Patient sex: M
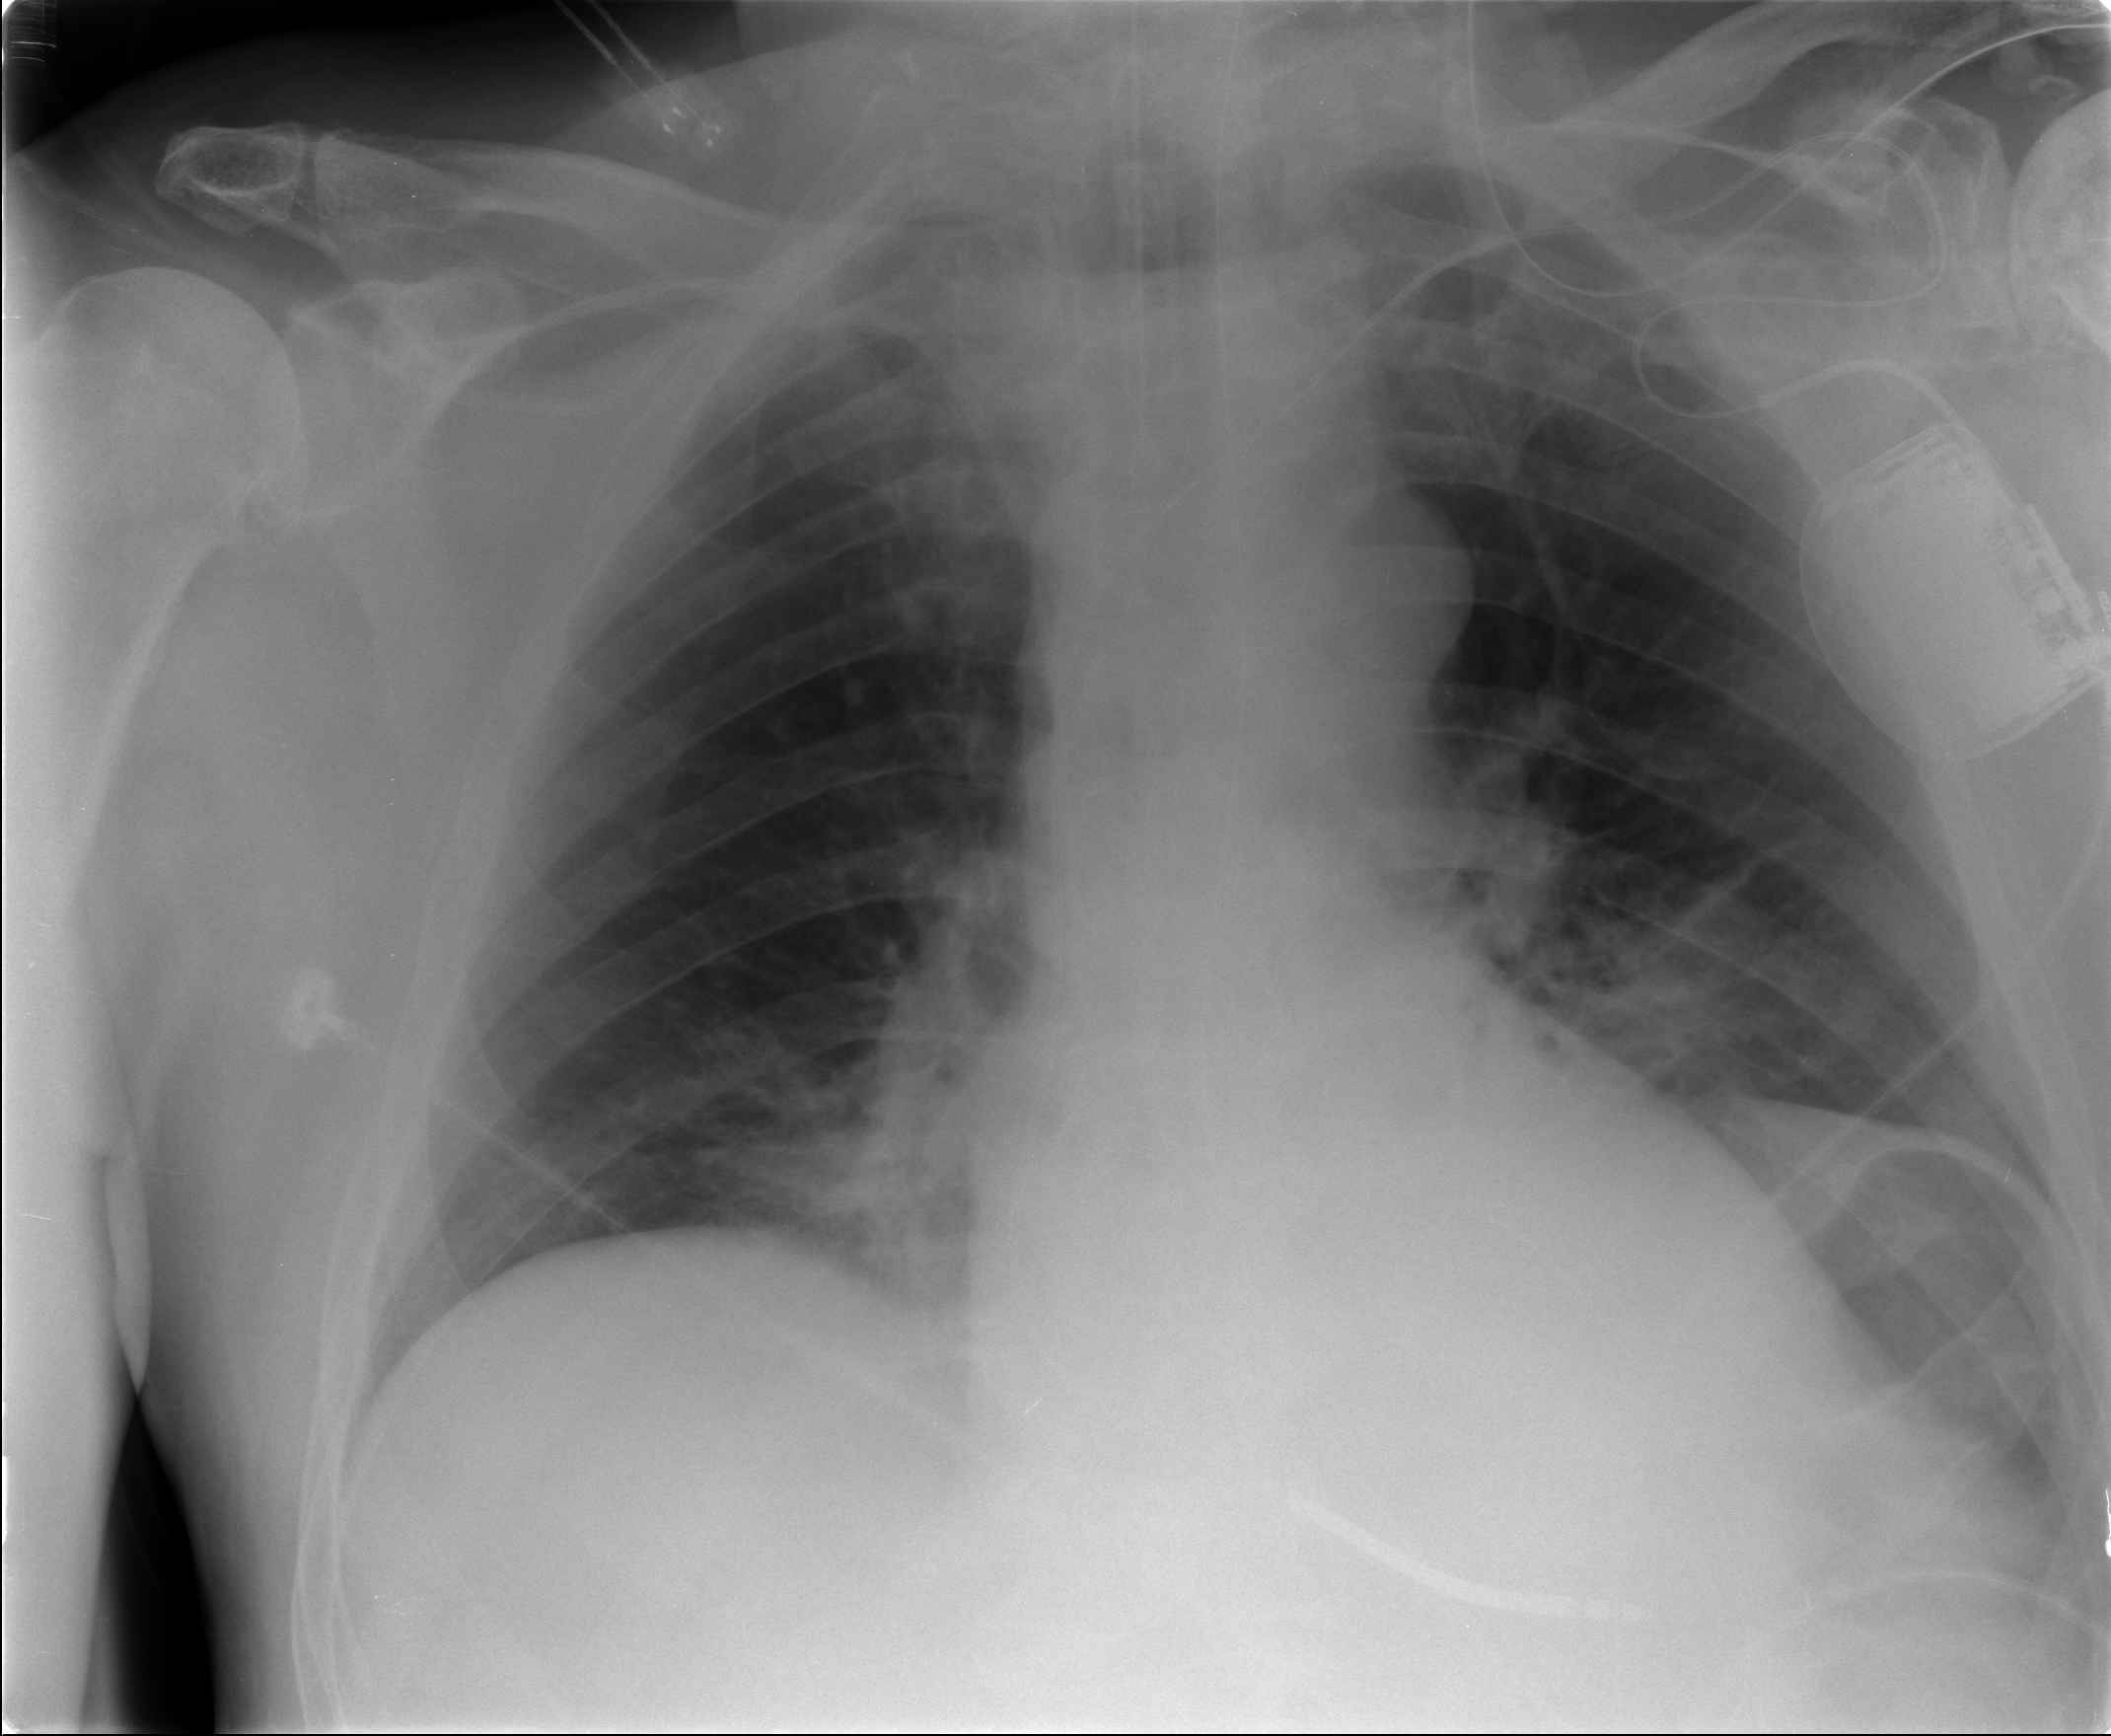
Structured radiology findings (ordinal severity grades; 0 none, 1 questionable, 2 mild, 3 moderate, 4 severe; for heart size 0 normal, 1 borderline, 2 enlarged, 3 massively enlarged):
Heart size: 0
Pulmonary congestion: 2
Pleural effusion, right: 0
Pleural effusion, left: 1
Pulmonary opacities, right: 2
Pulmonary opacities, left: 2
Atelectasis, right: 1
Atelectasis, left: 2